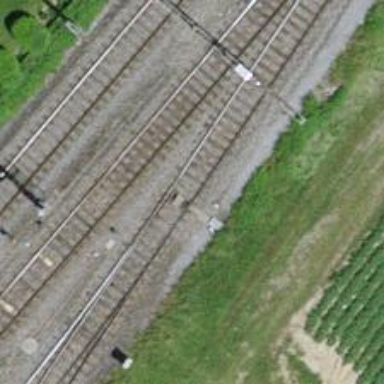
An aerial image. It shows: Railway track with electrified contact lines. This is siding track.